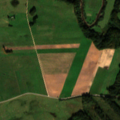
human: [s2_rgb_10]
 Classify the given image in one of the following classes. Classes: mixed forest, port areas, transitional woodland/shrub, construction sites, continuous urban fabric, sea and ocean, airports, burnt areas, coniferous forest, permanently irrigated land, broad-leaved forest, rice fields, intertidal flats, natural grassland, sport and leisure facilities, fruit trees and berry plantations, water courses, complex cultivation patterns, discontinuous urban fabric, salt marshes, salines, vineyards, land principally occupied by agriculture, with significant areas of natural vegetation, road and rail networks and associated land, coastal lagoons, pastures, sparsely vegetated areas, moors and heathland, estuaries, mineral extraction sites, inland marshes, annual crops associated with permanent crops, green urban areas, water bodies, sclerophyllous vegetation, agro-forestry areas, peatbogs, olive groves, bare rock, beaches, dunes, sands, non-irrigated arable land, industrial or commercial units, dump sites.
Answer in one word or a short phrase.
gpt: non-irrigated arable land, pastures, land principally occupied by agriculture, with significant areas of natural vegetation, coniferous forest